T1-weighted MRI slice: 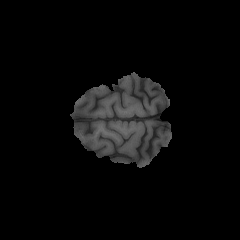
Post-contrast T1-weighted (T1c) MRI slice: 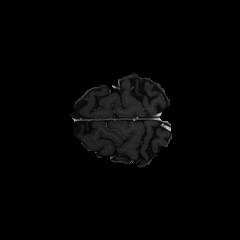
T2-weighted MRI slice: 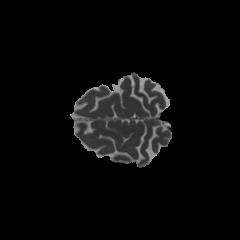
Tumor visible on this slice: no